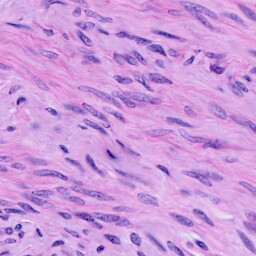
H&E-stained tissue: Cervix